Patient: sex M, age 69
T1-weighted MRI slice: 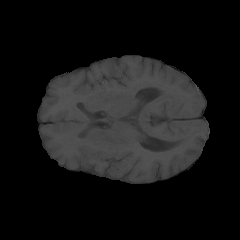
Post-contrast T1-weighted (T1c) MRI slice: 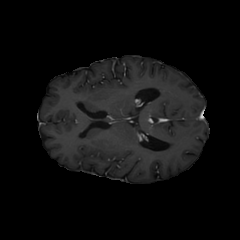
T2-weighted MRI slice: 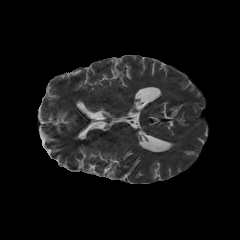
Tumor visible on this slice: no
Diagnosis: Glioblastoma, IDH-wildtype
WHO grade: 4